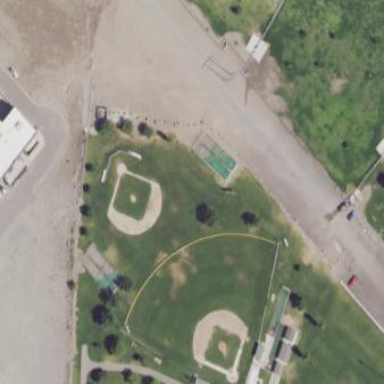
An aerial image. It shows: Baseball pitch for leisure land activities.